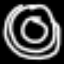
Label: donut